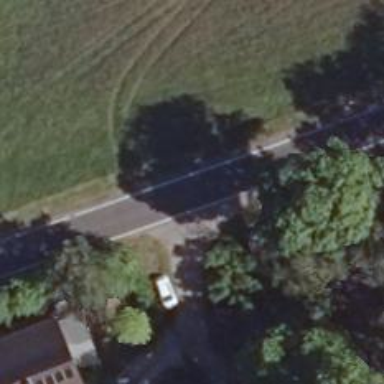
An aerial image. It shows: Residential road with compacted surface.